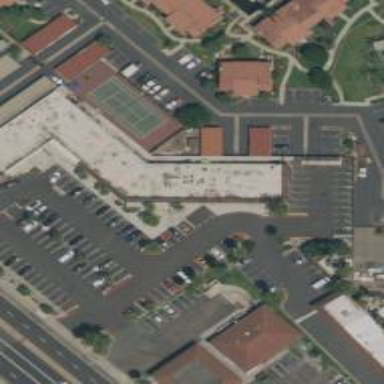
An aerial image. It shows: Commercial building.